Interaction volume radius: 10 \u00c5
Interaction volume height: 10 \u00c5
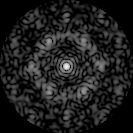
Disorder parameter: 0.6652